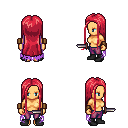
a pixel art fantasy rpg character, female body template, human, tanned skin, maroon tattered cape, magenta pants, ruby red extra-long hairstyle, leather bracers, black shoes, dagger, four views (front, back, left, right), 2x2 character sprite sheet, small pixel art, hard edges, no anti-aliasing